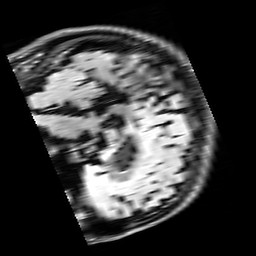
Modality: FLAIR
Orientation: sagittal
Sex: male
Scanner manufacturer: siemens
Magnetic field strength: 3 T
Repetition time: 10 s
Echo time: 0.09 s